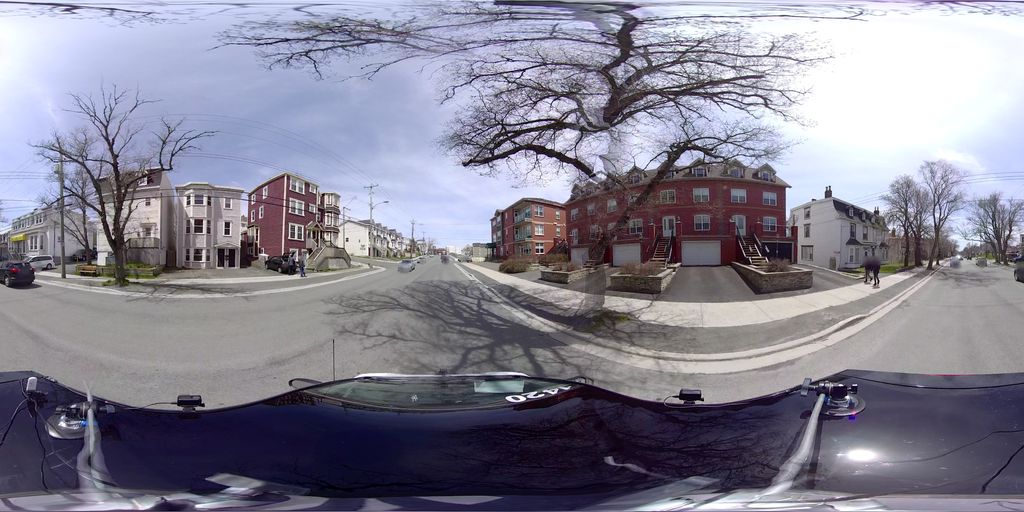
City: st_johns